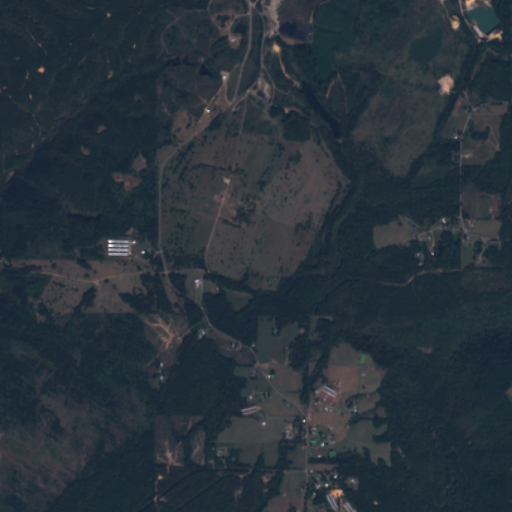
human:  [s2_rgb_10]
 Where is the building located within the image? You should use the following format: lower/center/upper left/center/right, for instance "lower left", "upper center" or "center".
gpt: There is no building in the image.